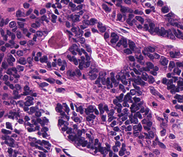
Tumor epithelial tissue: yes
Tumor-associated stroma tissue: yes
Normal tissue: no